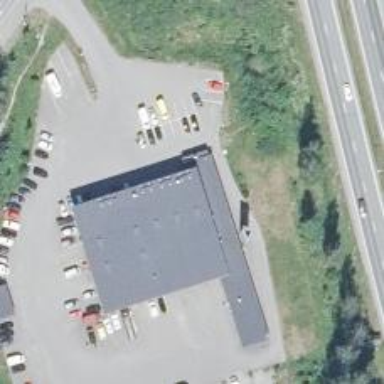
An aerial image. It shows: Car rental facility.